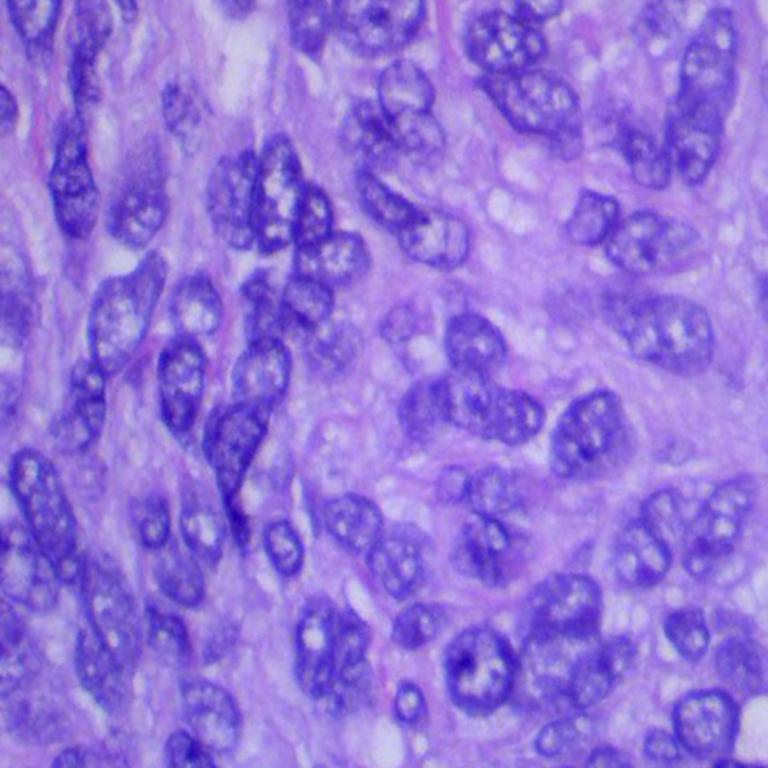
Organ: lung
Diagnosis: squamous carcinomas